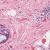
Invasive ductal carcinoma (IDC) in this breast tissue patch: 0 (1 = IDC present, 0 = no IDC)